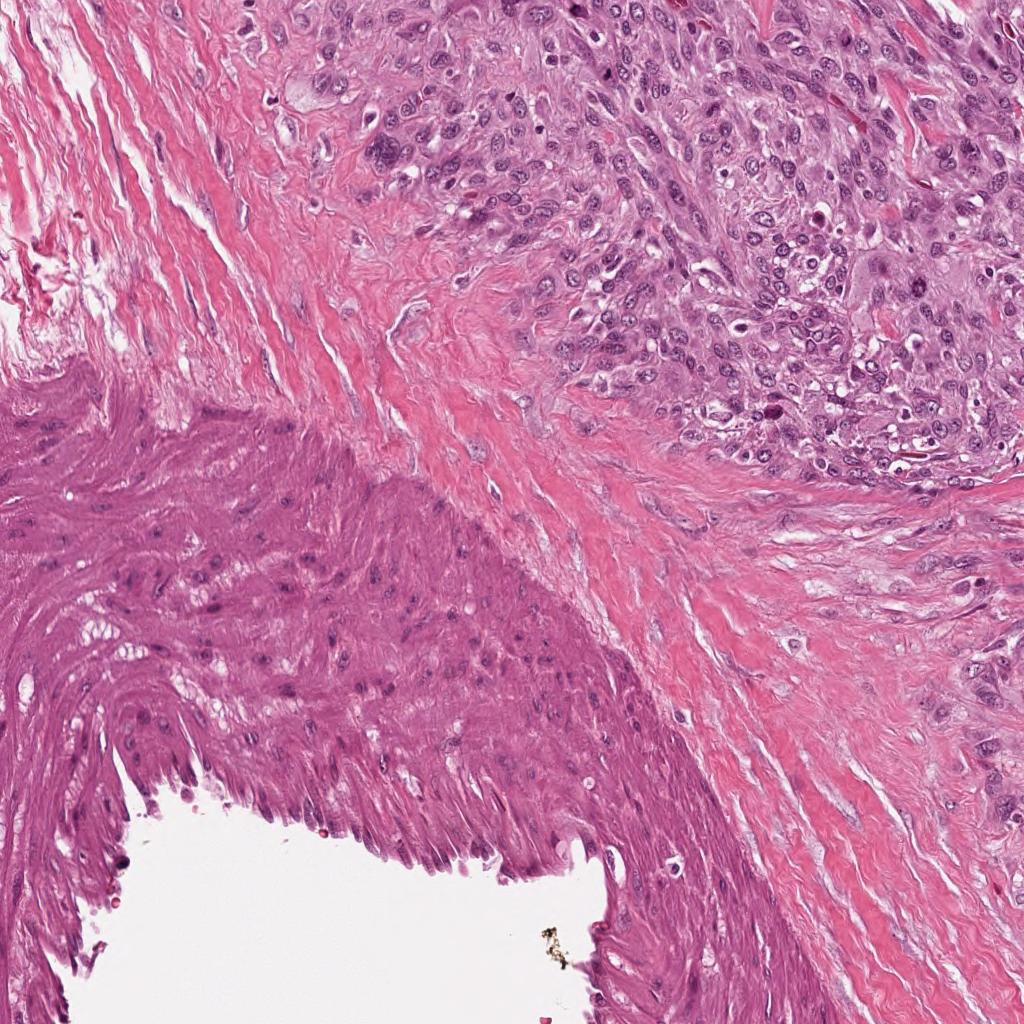
Label: Viable